Platform: macOS
Application: Chrome
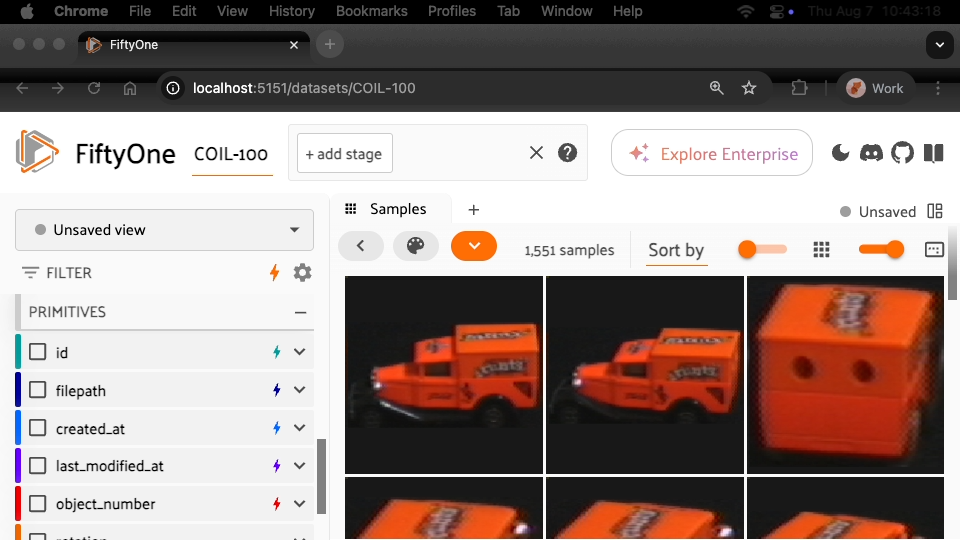
task_description: Open the saved views menu
action_type: click
element_info: Menu Item
steps_since_start: 1